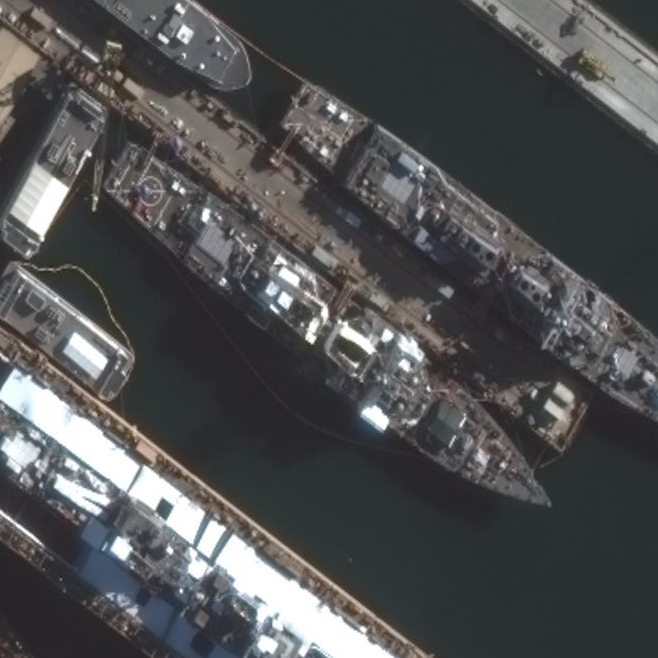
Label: destroyer